Field crop: maize
Growth stage: 2
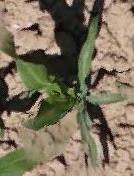
Species: maize